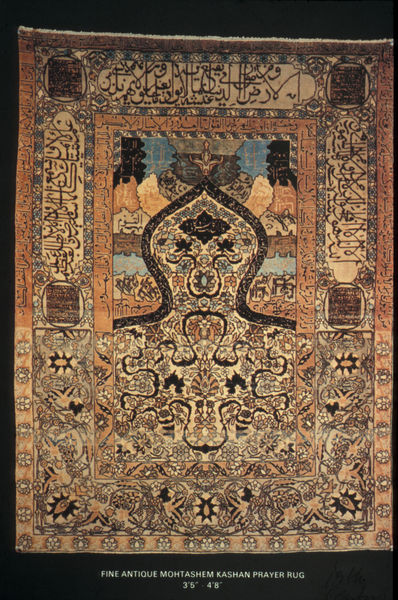
Titel: Gebetsteppich
Künstler: Mohtashem Kashan
Institution: unbekannt
Schlagwörter: blau, blätter, wasser, fluss, ocker, blume, blumen, braun, grau, orange, schwarz, zeichen, tiere, beige, muster, ornament, teppich, alt, rahmen, figur, fransen, stoff, blatt, pflanzen, rosa, seide, ranken, schrift, bogen, abstrakt, klein, linien, rand, gobelin, inschrift, floral, ornamente, kordel, schriftzeichen, foto, fotografie, zwiebel, hängen, moschee, orient, orientalisch, kreise, beschriftung, plakat, beten, gebet, photo, ornamental, arabisch, antik, richtung, orientteppich, gewebe, heilig, textil, mittelfeld, fotographie, indien, wohnen, gewebt, islam, marokko, kalligraphie, abschnitte, maurisch, islamisch, maroko, naher osten, iran, persisch, koran, sure, gebetsteppich, mekka, geknüpfe, genäht, gewegt, kashan, korab, schrifft, teppixh